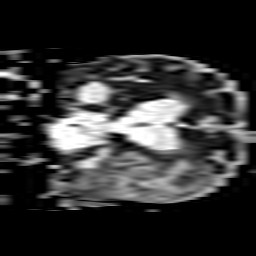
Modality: ADC
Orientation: coronal
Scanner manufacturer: philips
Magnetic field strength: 3 T
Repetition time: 4.374 s
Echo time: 0.06165 s